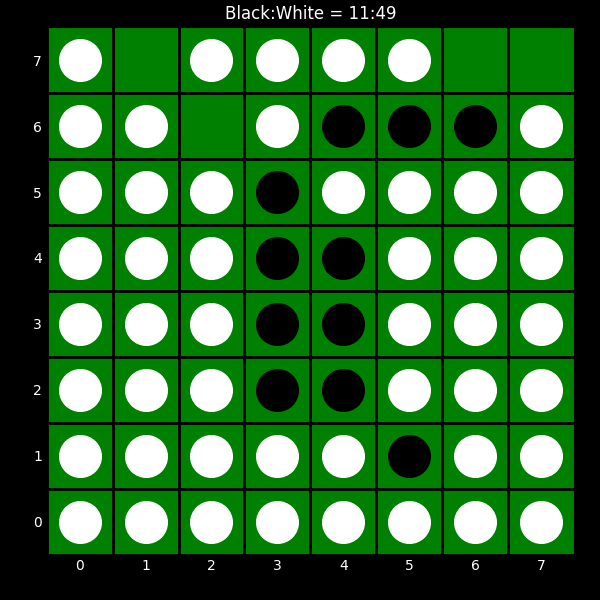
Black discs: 11
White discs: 49